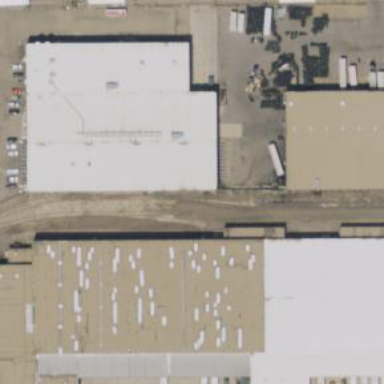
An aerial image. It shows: Industrial building.